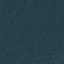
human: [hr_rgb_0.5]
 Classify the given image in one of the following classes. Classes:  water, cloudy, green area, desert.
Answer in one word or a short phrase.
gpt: green area